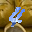
Label: 4